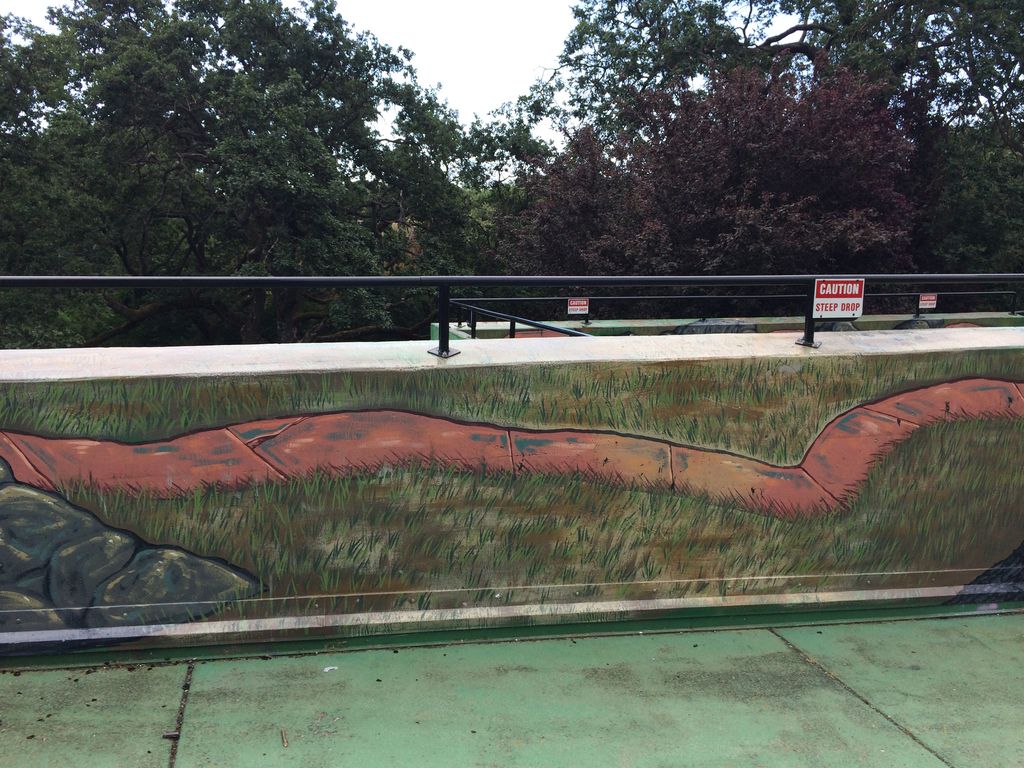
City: victoria